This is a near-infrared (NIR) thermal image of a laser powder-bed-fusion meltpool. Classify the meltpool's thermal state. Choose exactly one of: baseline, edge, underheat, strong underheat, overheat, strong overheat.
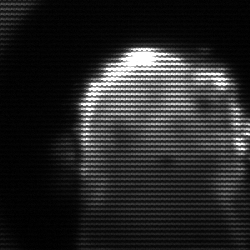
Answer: baseline